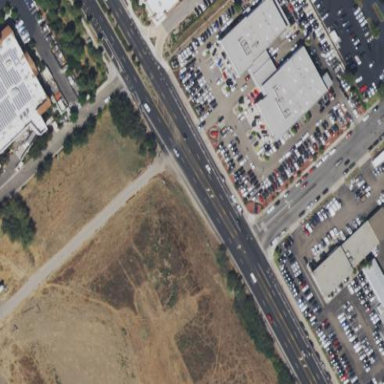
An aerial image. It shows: Retail area with car shop.